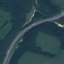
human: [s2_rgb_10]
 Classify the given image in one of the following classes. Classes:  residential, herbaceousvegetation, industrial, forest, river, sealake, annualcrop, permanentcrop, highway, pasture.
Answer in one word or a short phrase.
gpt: Highway